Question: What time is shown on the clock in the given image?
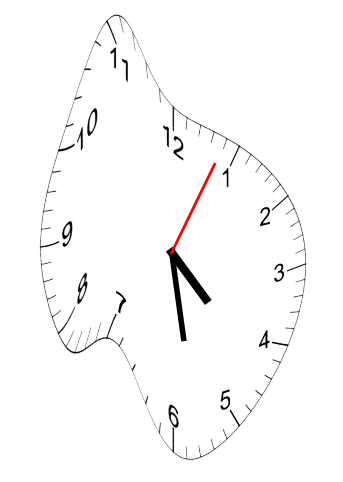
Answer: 04:28:04